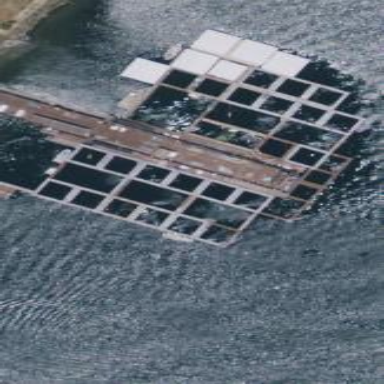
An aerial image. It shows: Area dedicated to aquaculture.